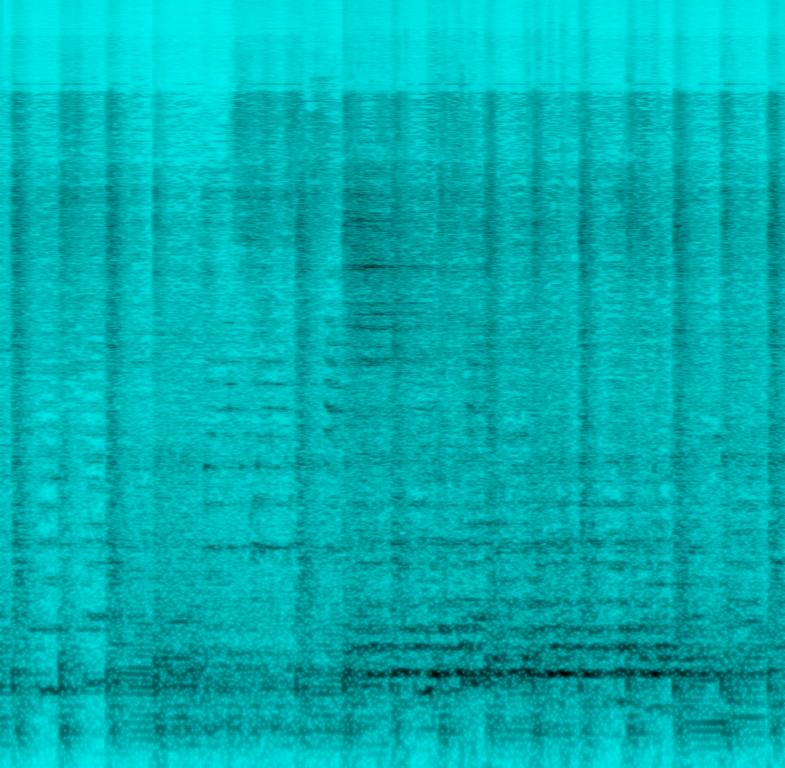
This is a fast tempo song. The audio quality is inferior so the vocals are muddled making it difficult to comprehend if the vocalist is a male or female. The music is incoherent too but it is possible to identify synth arrangements, intense drumming, boomy bass lines,and keyboard harmony with spirited vocals. The song is upbeat and has a dance groove. It is a pop rock/ synth rock.